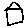
Label: house